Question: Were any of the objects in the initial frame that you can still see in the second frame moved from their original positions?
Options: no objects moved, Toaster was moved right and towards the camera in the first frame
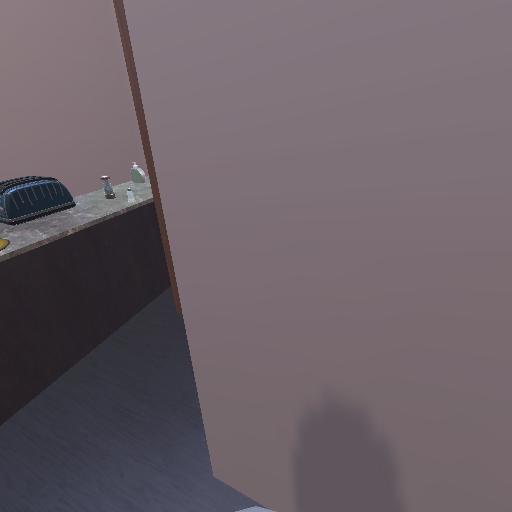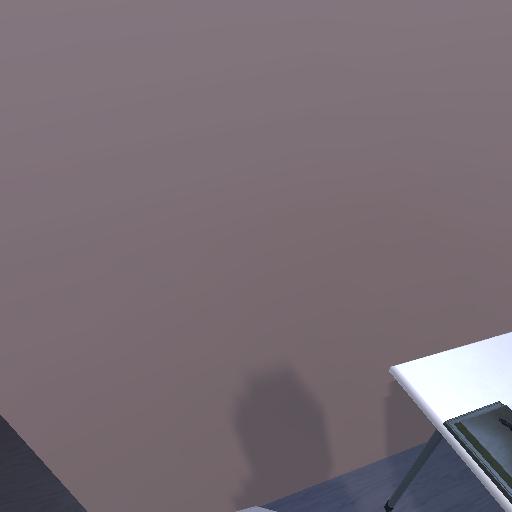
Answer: no objects moved